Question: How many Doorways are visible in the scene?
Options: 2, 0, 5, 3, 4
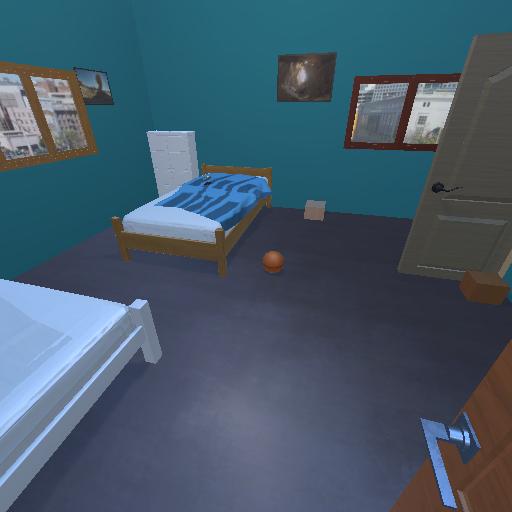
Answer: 2